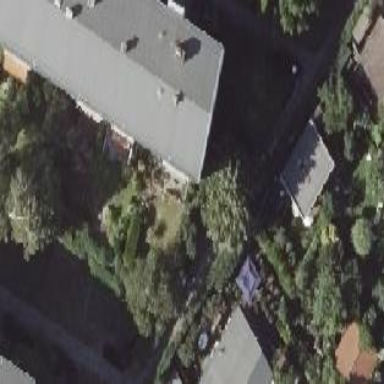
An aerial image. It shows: Residential building with gabled roof.